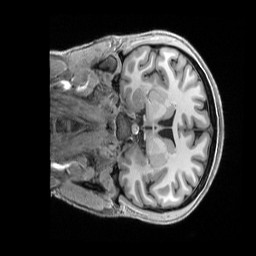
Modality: T1w
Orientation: coronal
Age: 32
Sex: female
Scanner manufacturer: siemens
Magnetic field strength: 3 T
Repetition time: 2.5 s
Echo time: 0.00296 s